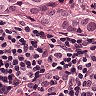
Metastatic tissue present: yes